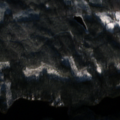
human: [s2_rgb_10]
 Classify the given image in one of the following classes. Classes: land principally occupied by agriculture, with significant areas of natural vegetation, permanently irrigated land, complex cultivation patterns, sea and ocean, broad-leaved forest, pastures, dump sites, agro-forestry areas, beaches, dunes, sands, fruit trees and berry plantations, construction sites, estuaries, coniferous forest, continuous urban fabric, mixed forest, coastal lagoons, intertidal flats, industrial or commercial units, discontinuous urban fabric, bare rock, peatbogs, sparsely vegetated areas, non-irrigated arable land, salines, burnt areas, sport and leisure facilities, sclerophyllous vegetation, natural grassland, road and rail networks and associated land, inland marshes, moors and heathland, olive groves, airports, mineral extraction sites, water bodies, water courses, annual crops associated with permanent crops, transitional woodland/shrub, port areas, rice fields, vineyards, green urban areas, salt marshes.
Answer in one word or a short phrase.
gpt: coniferous forest, mixed forest, transitional woodland/shrub, water bodies